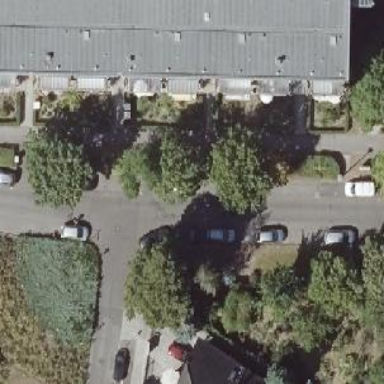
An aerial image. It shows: Footway.